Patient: sex M, age 78
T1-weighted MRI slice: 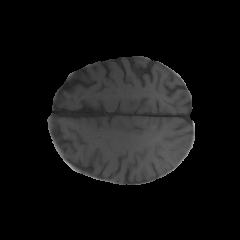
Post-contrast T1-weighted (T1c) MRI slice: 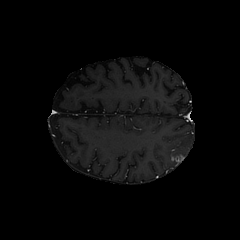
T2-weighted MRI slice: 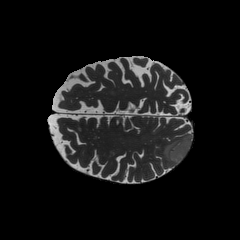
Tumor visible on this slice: yes
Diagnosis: Glioblastoma, IDH-wildtype
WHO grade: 4